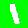
Digit: 1